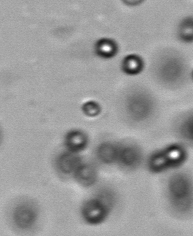
Label: Phaeocystis